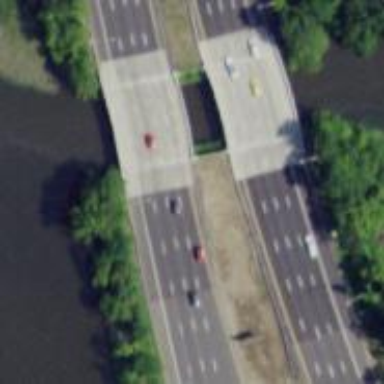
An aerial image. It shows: Bridge over motorway.